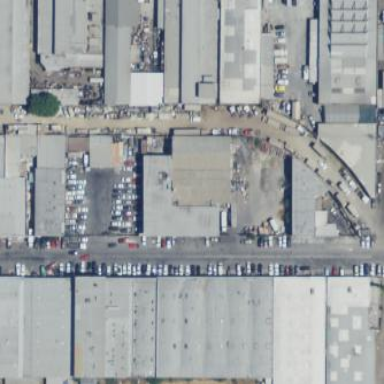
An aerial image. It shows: Warehouse.